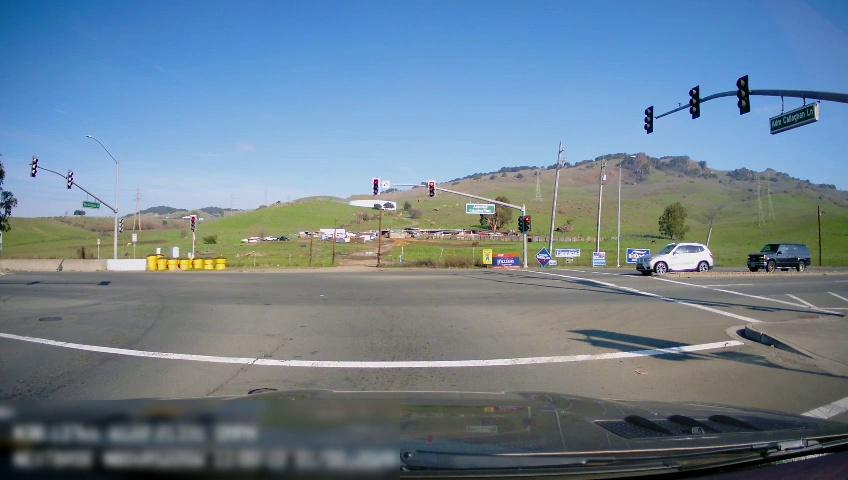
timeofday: Day
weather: Sunny
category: Drivable Space
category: Vehicles | SUV
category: Vehicles | SUV
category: Lanes | Opposite Lane
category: Traffic | Lights
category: Traffic | Lights
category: Traffic | Lights
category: Traffic | Lights
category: Traffic | Lights
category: Traffic | Lights
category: Traffic | Lights
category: Traffic | Signs
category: Traffic | Lights
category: Traffic | Lights
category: Traffic | Signs
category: Traffic | Lights
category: Traffic | Lights
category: Traffic | Signs